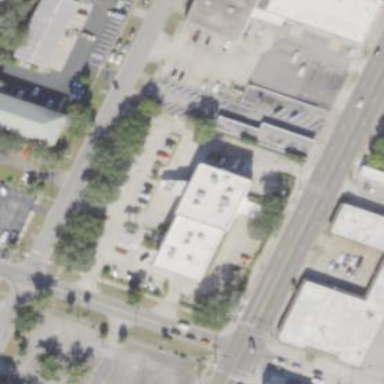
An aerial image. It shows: Bank building.